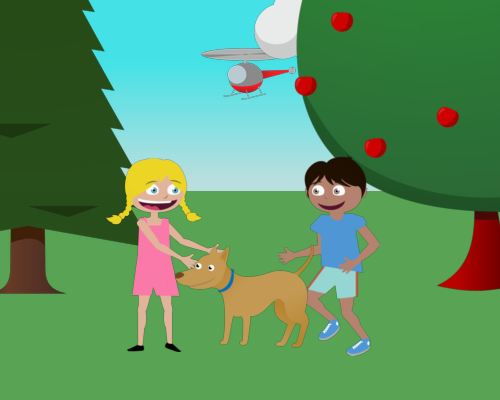
A medium-sized apple tree is at the top right, partially cut off. There's a nearby small helicopter touching the tree. A small pine tree is on the left. A large cloud is behind the apple tree. A large girl is smiling and racing on the left, while a large boy smiles on the right. A large dog sits between them, with its tail in the boy's hand.